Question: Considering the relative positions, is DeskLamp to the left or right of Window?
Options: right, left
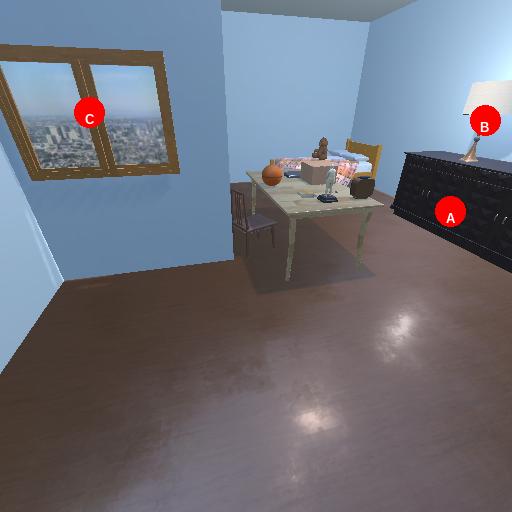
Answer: right